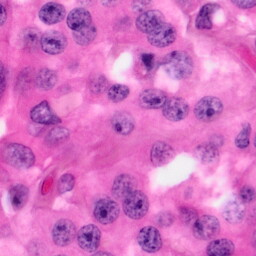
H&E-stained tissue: Pancreatic